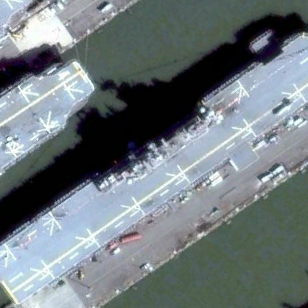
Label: Wasp-class_assault_ship